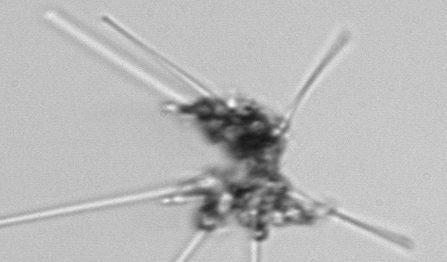
Label: Asterionellopsis_glacialis